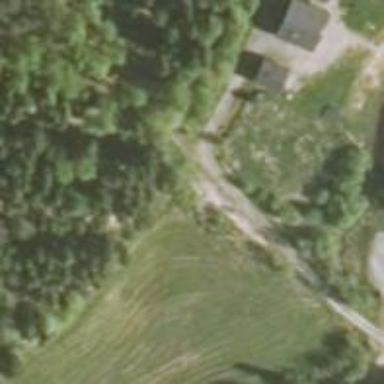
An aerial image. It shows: Well-maintained track road with grade 1 tracktype.